Brain MRI, t2w sequence, axial 2D slice.
Patient: age 34, sex M, weight 90 kg, height 1.9 m
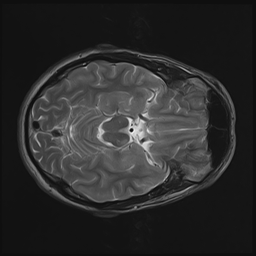